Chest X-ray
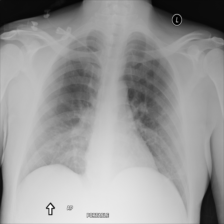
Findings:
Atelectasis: negative
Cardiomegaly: negative
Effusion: negative
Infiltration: negative
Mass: negative
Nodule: negative
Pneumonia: negative
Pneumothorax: negative
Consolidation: negative
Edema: negative
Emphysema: negative
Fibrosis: negative
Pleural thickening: negative
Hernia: negative